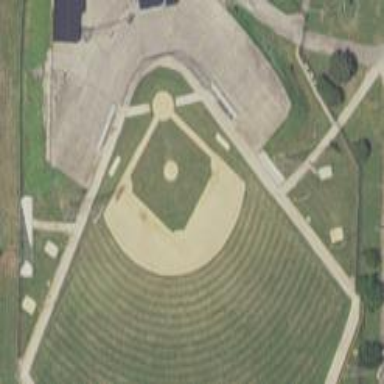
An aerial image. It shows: Baseball field with bleachers for spectators.